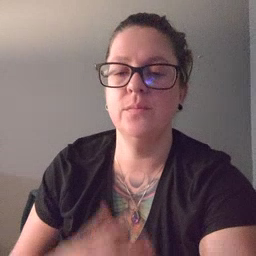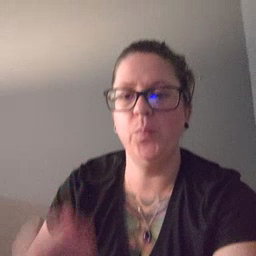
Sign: go